RGB frame:
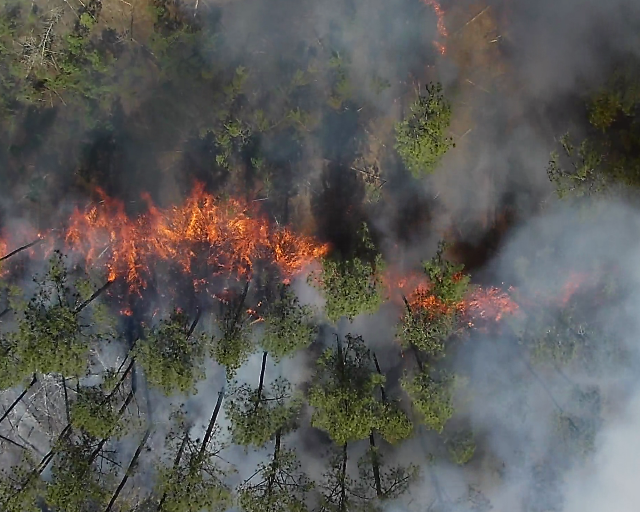
Thermal frame:
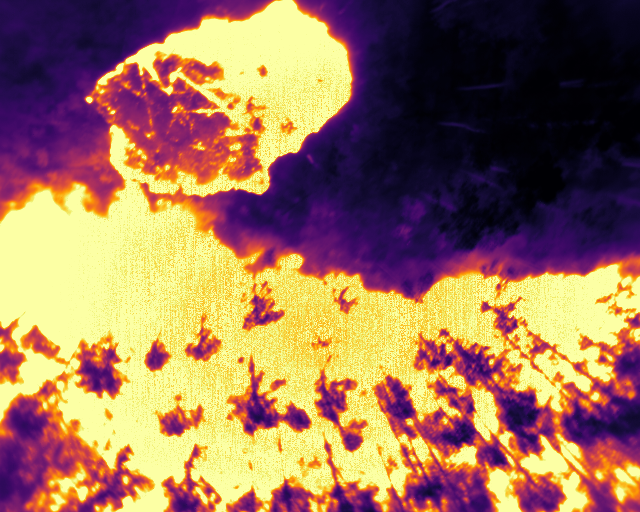
Captured: 2026-02-27 02:37:12
Pixels at or above 80 °C: 223591 (fraction of frame: 0.6823)